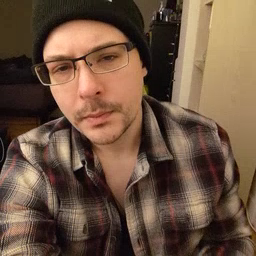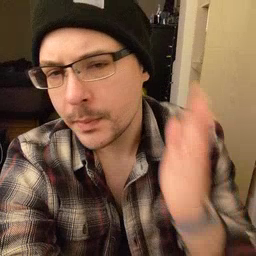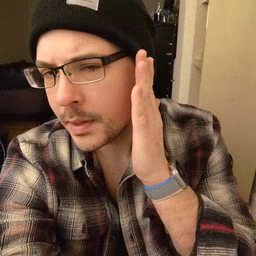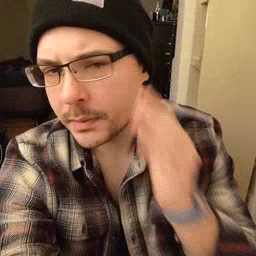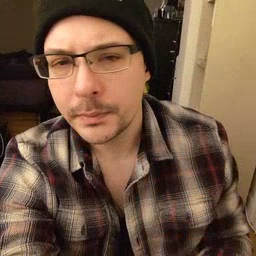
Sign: bed